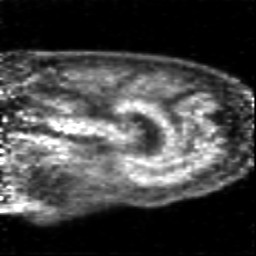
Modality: PET
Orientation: sagittal
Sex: male
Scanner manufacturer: siemens